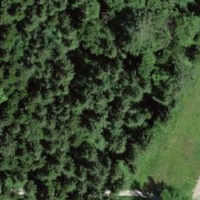
EUNIS habitat code: 44
Species observed at this site:
Lamium galeobdolon